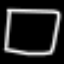
Label: square